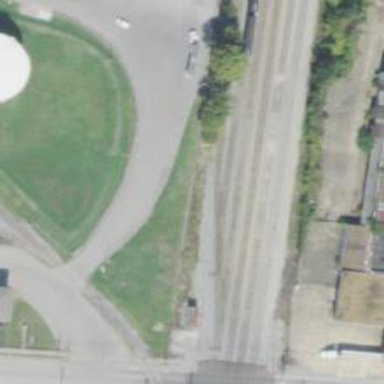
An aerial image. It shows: Railway yard in service.